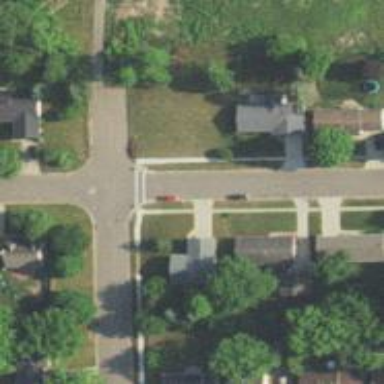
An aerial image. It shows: Marked road crossing.